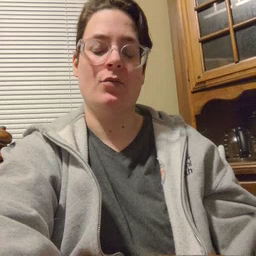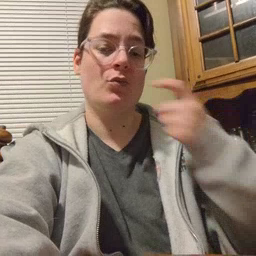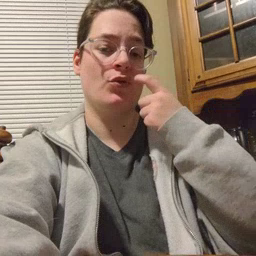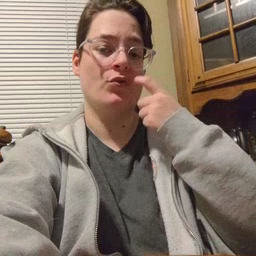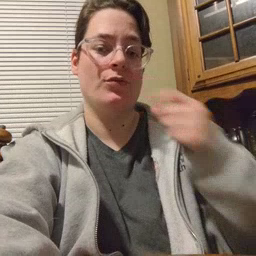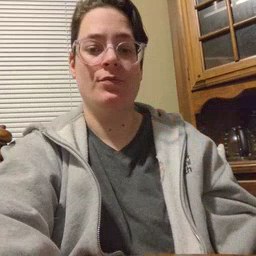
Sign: tooth